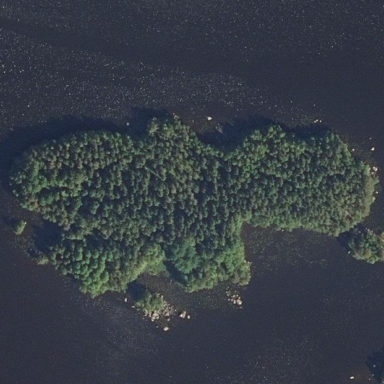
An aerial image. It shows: Islet.